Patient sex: F
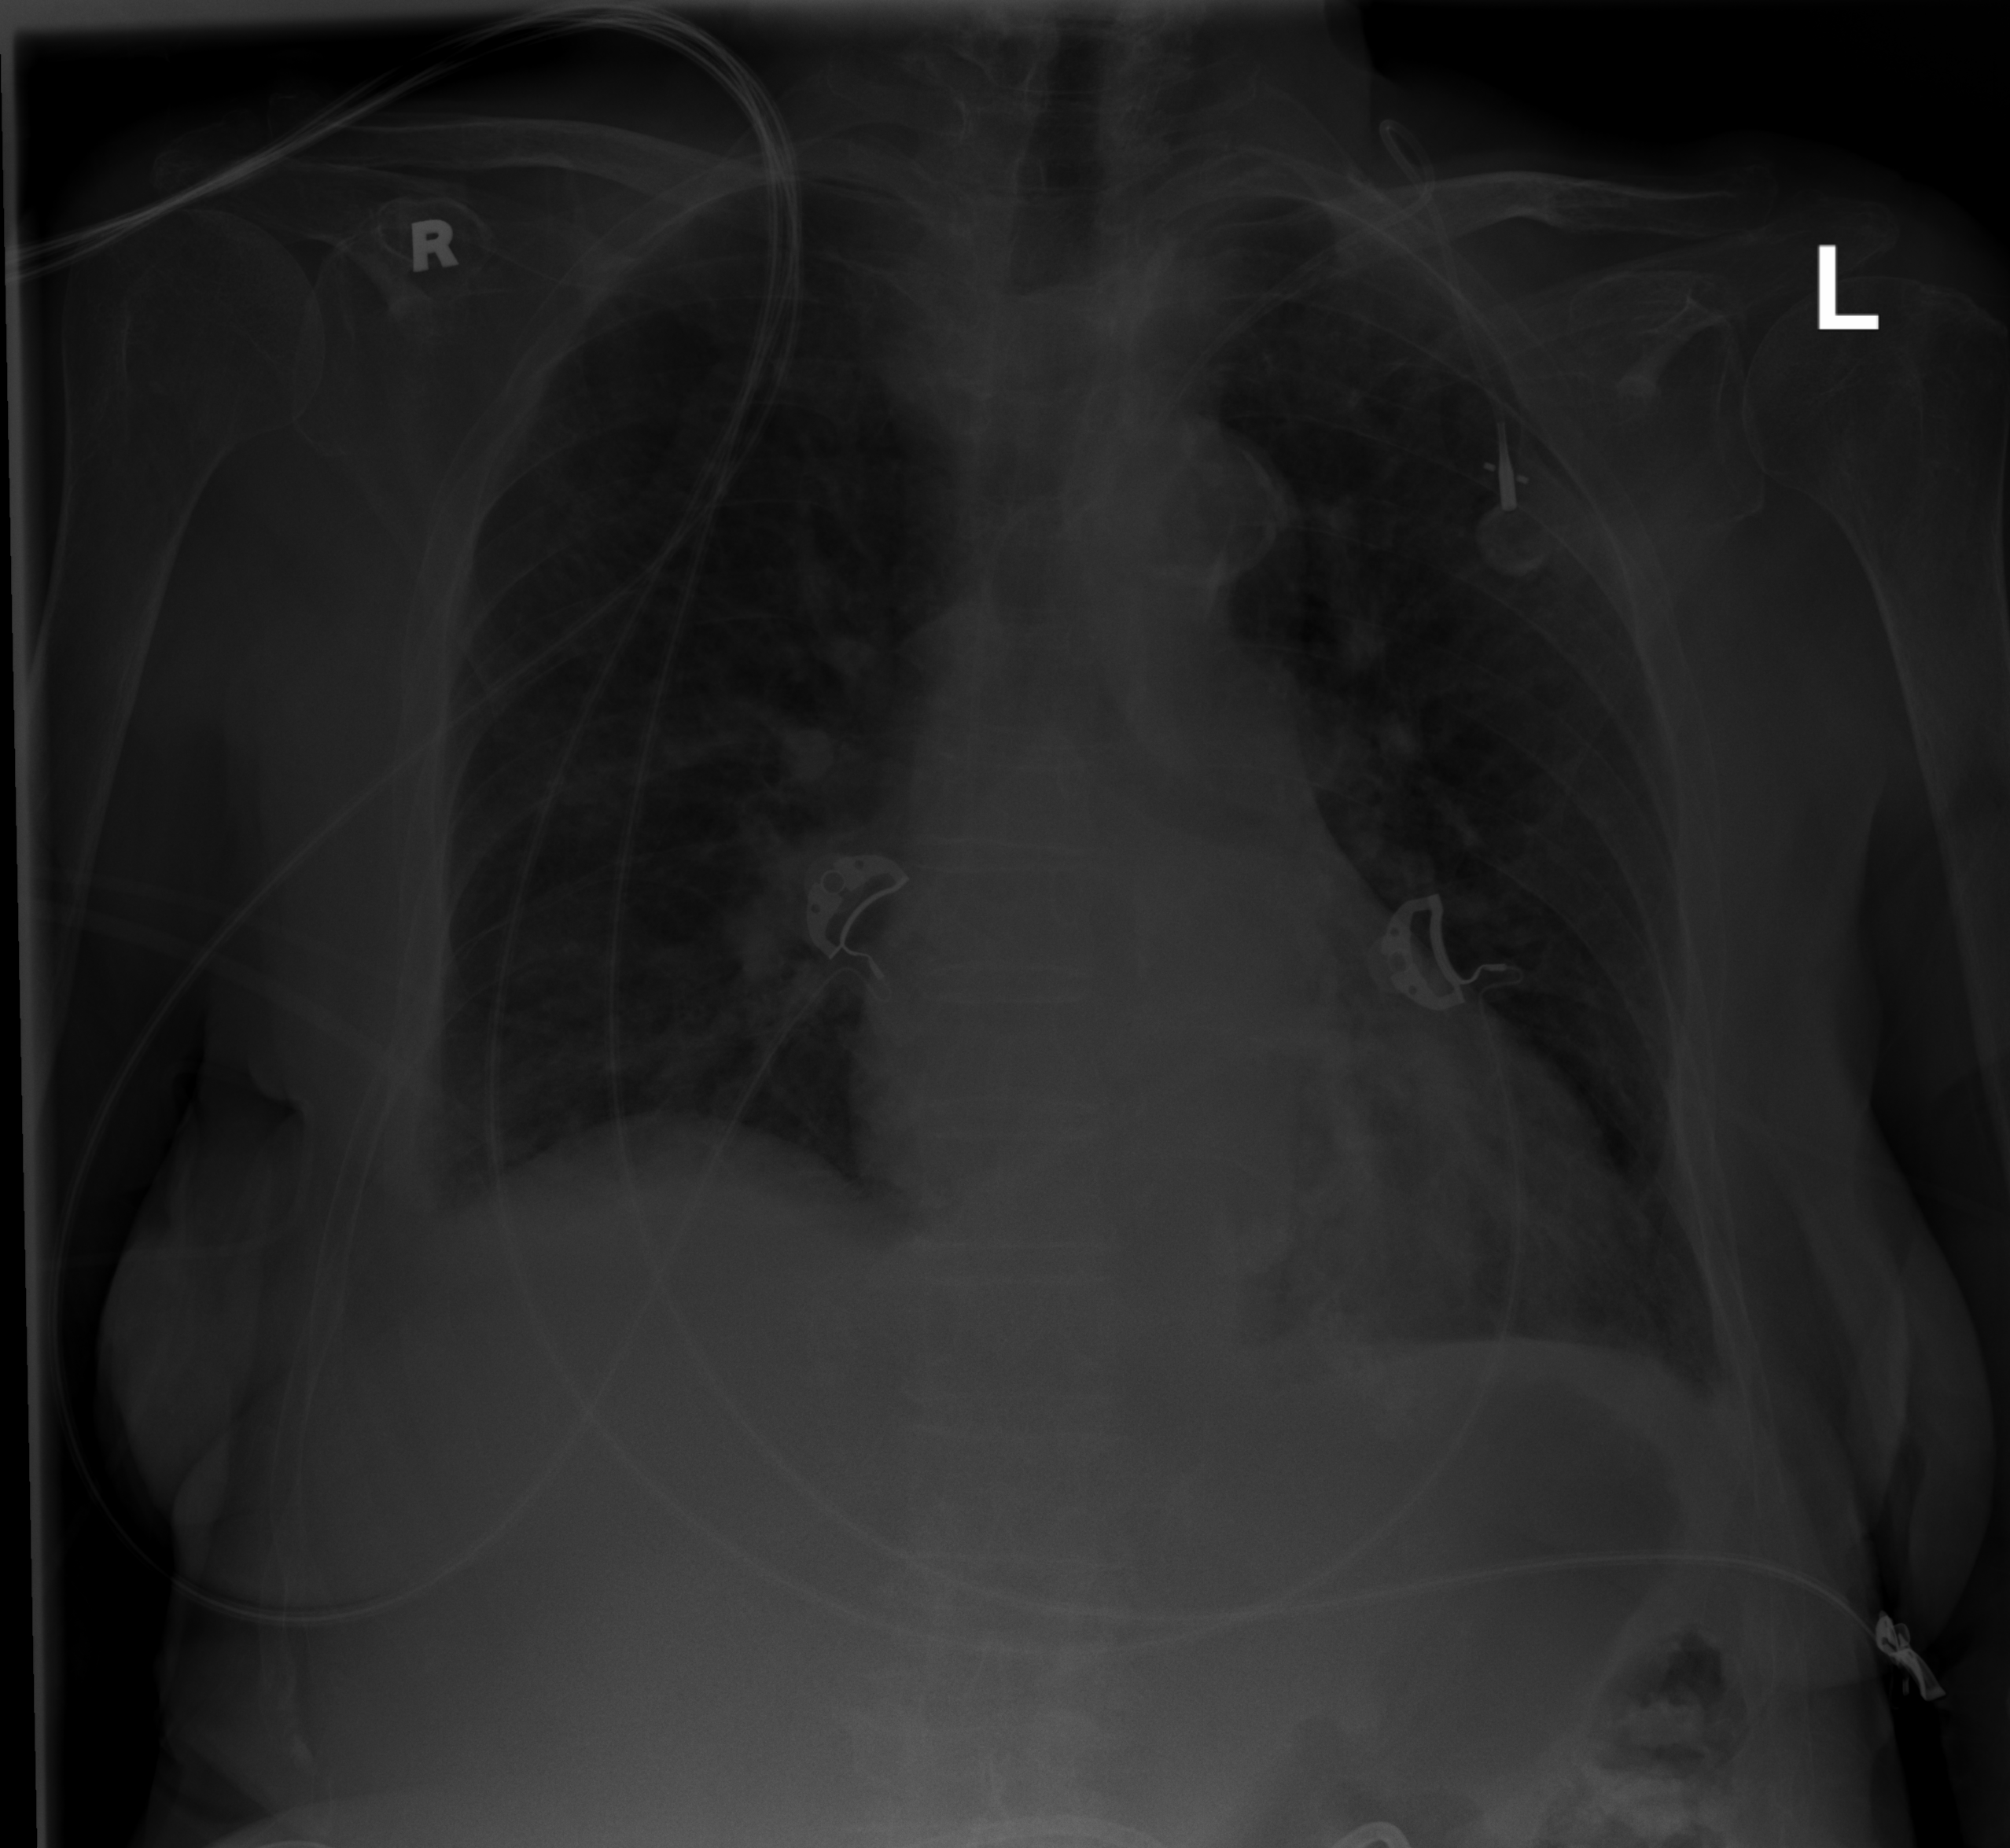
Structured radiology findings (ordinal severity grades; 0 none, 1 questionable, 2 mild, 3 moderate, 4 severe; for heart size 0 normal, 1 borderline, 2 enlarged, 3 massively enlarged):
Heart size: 1
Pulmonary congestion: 2
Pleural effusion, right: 2
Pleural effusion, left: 2
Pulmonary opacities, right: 2
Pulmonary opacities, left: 1
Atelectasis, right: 2
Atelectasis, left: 2